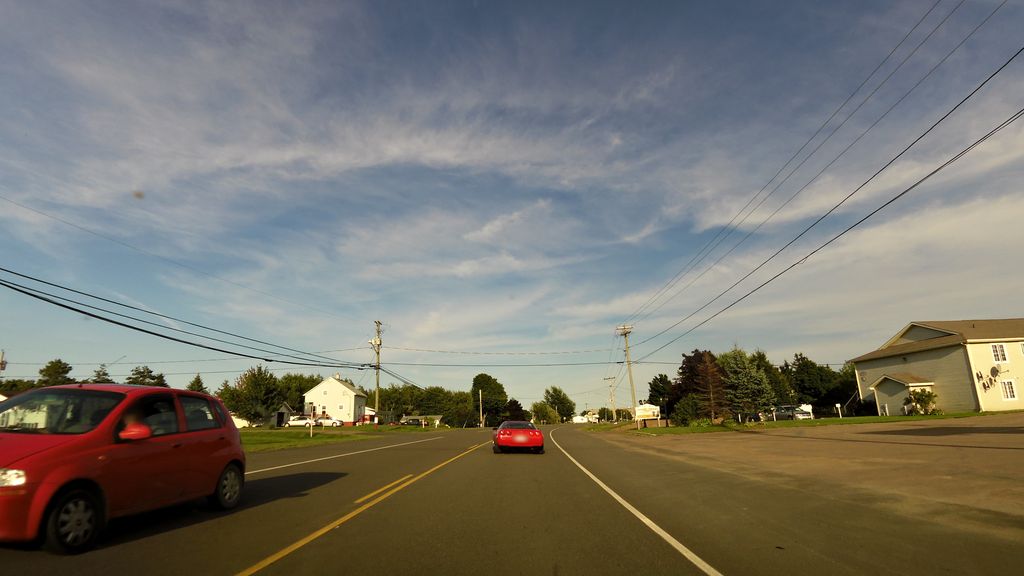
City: charlottetown